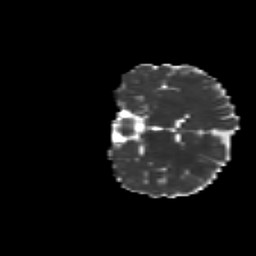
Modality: MD
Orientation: coronal
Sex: male
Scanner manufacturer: siemens
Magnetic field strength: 3 T
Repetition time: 5 s
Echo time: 0.071 s